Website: crate-barrel
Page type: receipt
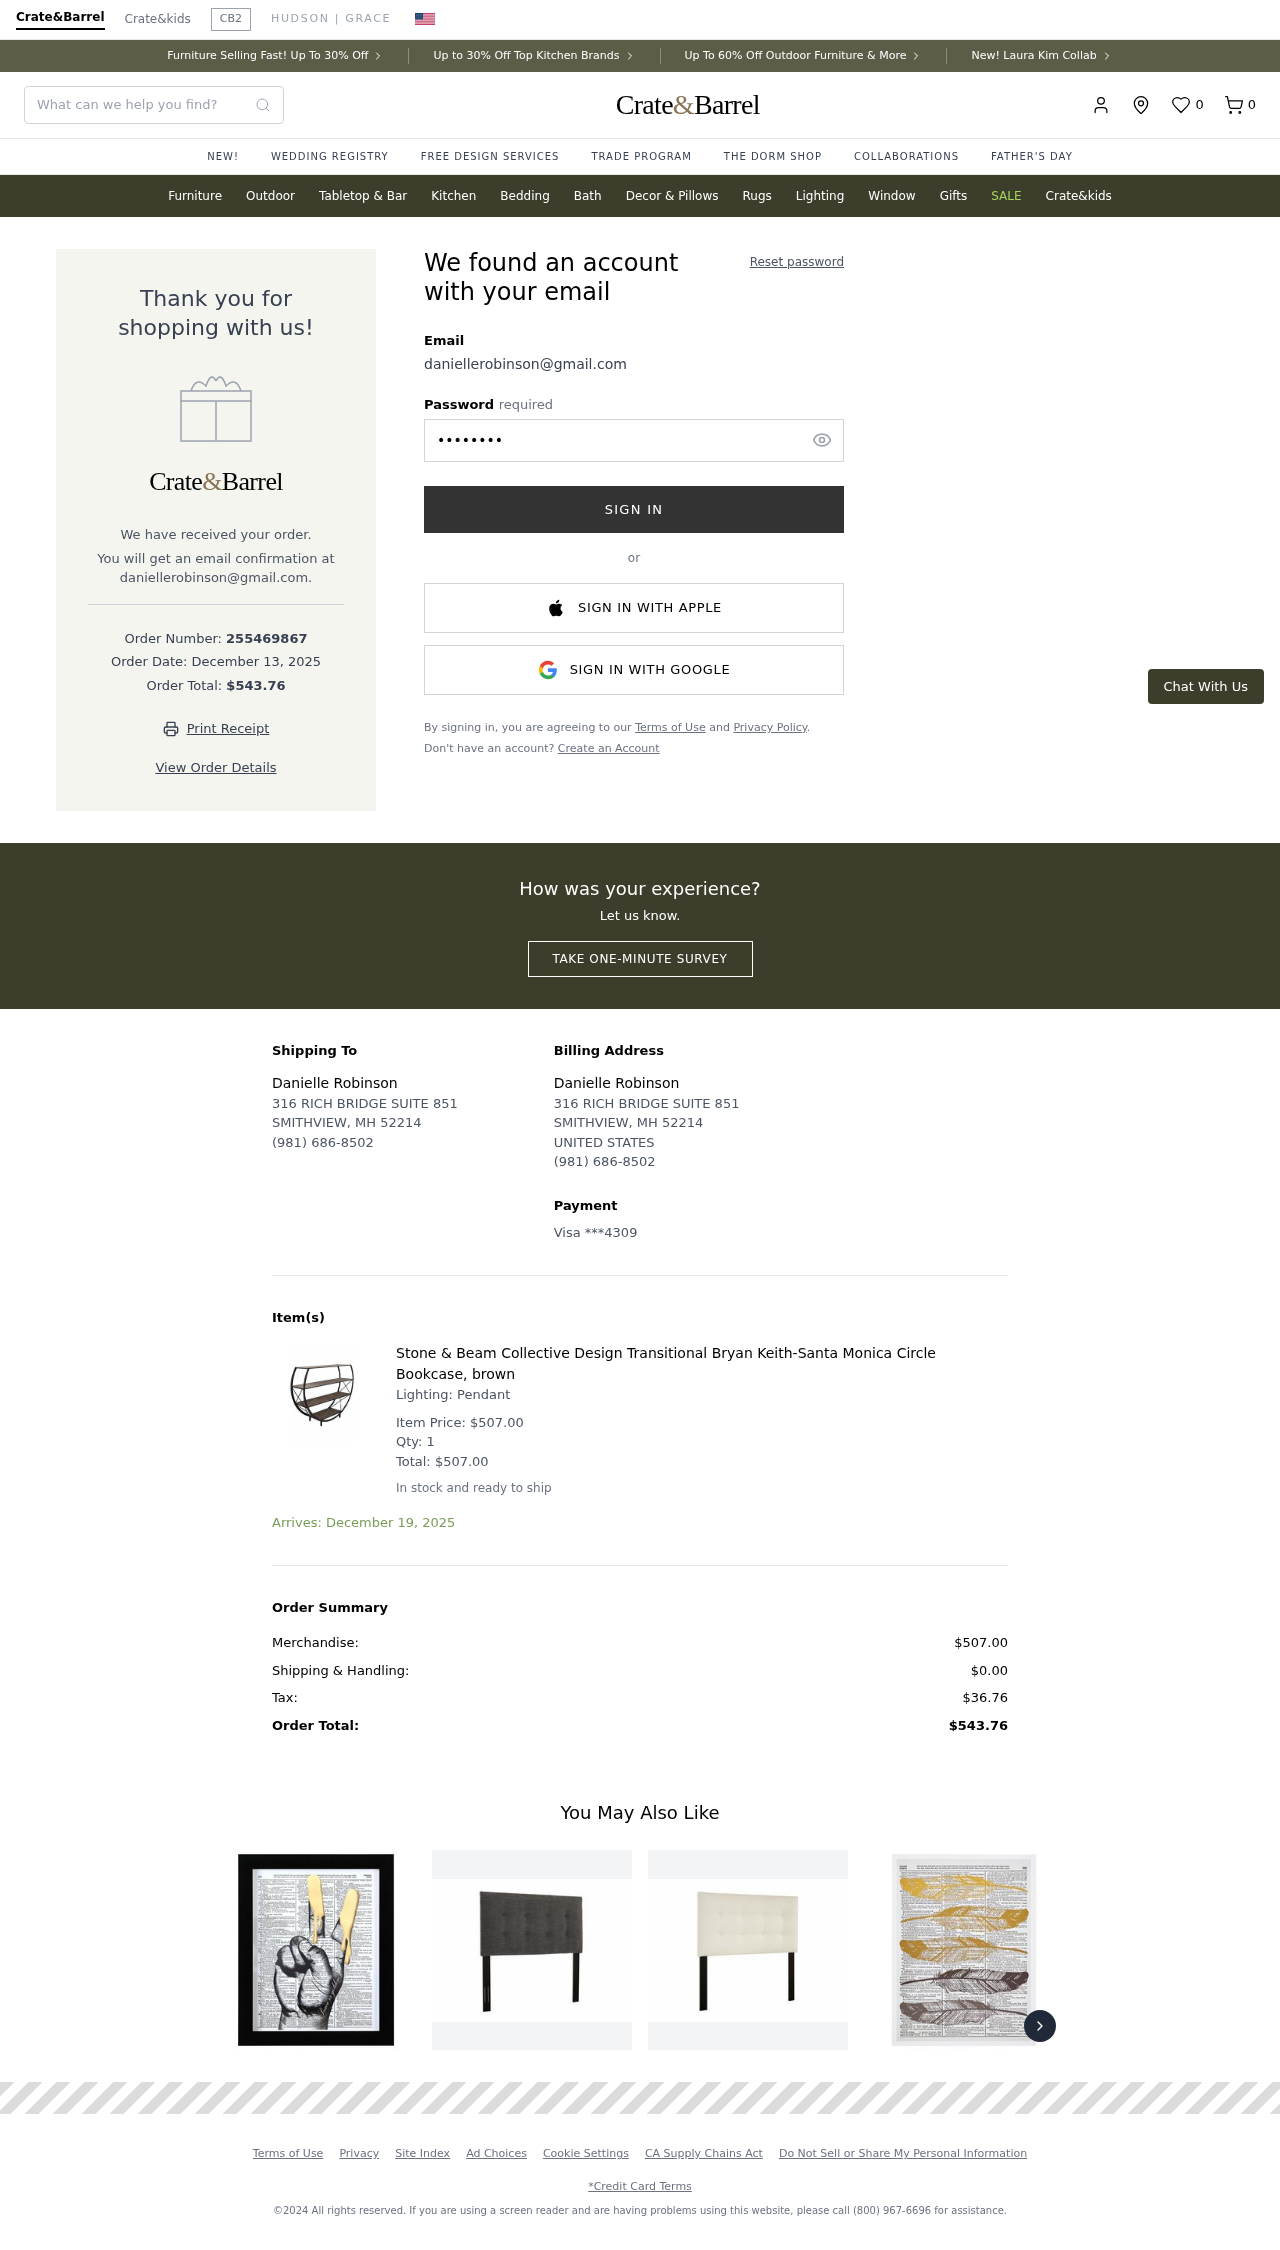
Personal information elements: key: PII_CARD_LAST4
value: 4309
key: PII_CARD_TYPE
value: Visa
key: PII_COUNTRY
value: UNITED STATES
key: PII_EMAIL
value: daniellerobinson@gmail.com
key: PII_FULLNAME
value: Danielle Robinson
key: PII_STREET
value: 316 RICH BRIDGE SUITE 851
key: PII_EMAIL2
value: daniellerobinson@gmail.com
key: PII_CITY_STATE_ZIP
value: SMITHVIEW, MH 52214
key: PII_PHONE
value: (981) 686-8502
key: PII_FULLNAME2
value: Danielle Robinson
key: PII_STREET2
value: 316 RICH BRIDGE SUITE 851
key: PII_POSTCODE
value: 52214
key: PII_STATE_ABBR
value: MH
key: PII_STATE
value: MH
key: PII_POSTCODE_FULL
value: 52214
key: PII_POSTCODE_NUMERIC
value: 52214
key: PII_PHONE2
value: (981) 686-8502
Product elements: key: PRODUCT1_DESC
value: Lighting: Pendant
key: PRODUCT1_NAME
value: Stone & Beam Collective Design Transitional Bryan Keith-Santa Monica Circle Bookcase, brown
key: PRODUCT1_PRICE
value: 507
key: PRODUCT1_QUANTITY
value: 1
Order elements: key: ORDER_NUM_ITEMS
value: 0
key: ORDER_ID
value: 255469867
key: ORDER_DATE
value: December 13, 2025
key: ORDER_TOTAL
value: $543.76
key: ORDER_ITEM_TOTAL
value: $507.00
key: ORDER_DELIVERY_DATE
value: Arrives: December 19, 2025
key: ORDER_SUBTOTAL
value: $507.00
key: ORDER_SHIPPING_COST
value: $0.00
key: ORDER_TAX
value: $36.76
Search elements: key: HEADER_SEARCH
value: What can we help you find?
Other elements: key: FAVORITES_COUNT
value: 0